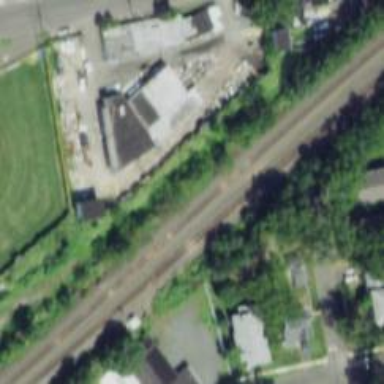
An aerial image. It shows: Railway with bidirectional signals. The railway uses interlaced tracks.